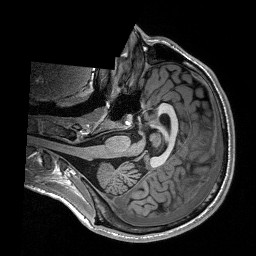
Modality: T1w
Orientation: axial
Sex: male
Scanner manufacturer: siemens
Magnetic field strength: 3 T
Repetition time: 2.3 s
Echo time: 0.00197 s